Aerial crown-view tile of a tropical tree (Barro Colorado Island, Panama), acquired 20240813:
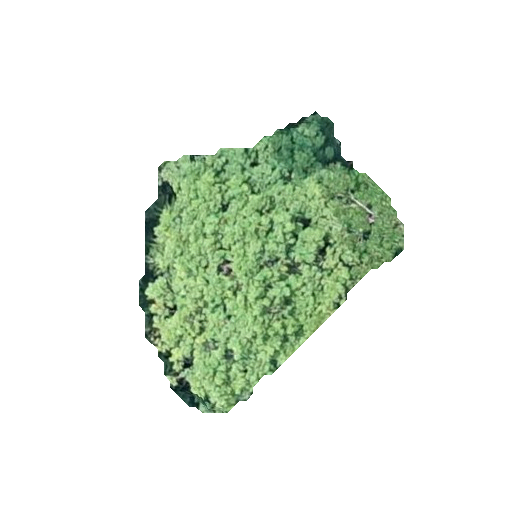
Species: Pouteria stipitata
GBIF accepted scientific name: Pouteria stipitata
Crown area: 75.079 m²